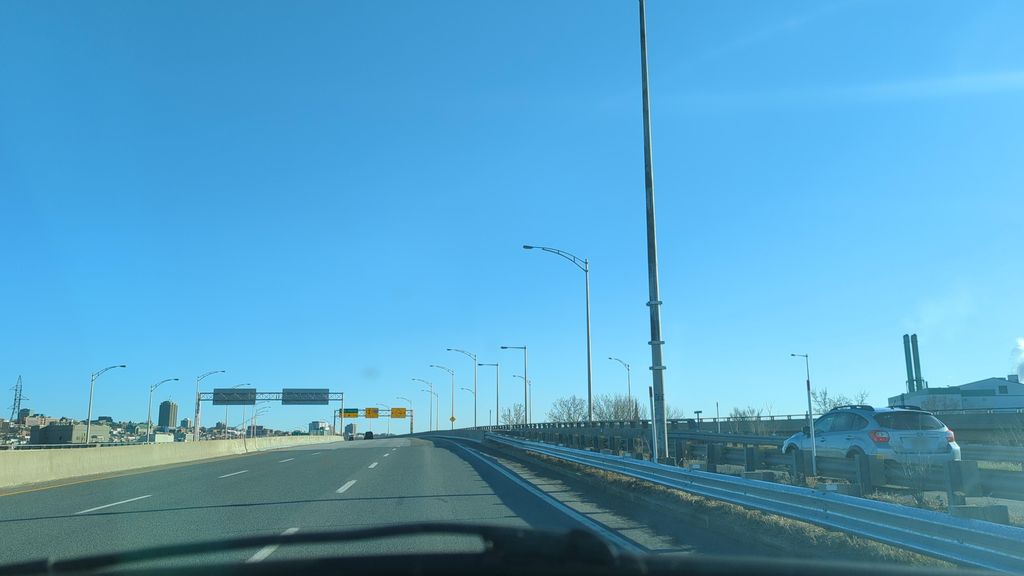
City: quebec_city